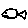
Label: fish